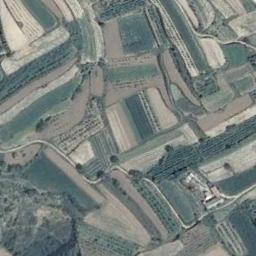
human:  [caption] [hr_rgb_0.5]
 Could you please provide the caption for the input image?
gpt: The terraced fields look like circles .

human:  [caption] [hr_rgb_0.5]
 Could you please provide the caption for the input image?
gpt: A large layer of brown and green mixed terraces with several winding narrow paths .

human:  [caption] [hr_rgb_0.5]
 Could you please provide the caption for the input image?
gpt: The bare and green terrace is next to some trees .

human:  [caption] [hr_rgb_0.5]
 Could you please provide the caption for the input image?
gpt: There are many plants on the terrace .

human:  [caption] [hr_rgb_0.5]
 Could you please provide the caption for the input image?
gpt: There are many green terraces and brown ones .